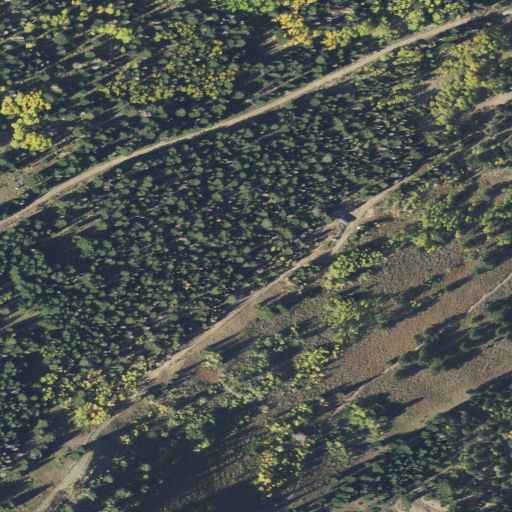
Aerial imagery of ridge(s) in Utah named Pioneer Ridge containing evergreen forest, deciduous forest, mixed forest, and shrub